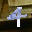
Label: 4